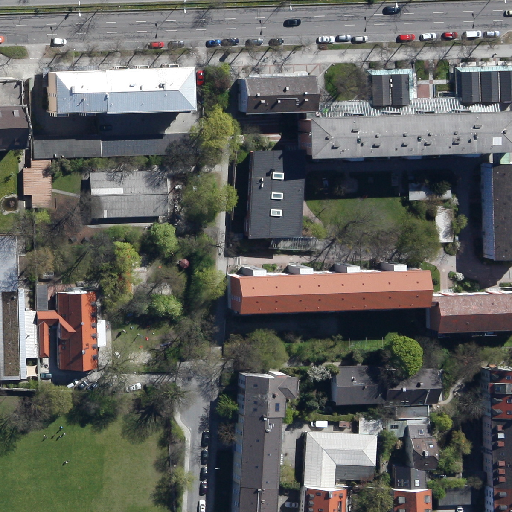
Referring expression: vehicle